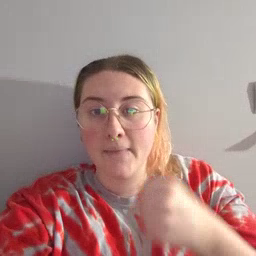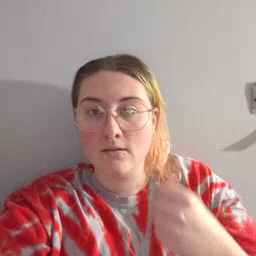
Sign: make